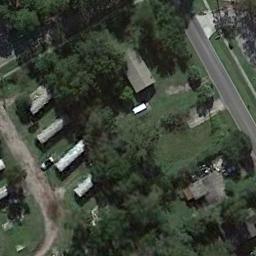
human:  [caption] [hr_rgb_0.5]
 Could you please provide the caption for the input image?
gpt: The mobile home park has some neatly arranged mobile homes and lots of trees on the grass .

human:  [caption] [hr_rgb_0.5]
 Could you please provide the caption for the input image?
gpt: There are hundreds of neatly arranged mobile homes in this area .

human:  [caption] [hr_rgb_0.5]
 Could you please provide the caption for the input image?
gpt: There are many trees in the mobile home park .

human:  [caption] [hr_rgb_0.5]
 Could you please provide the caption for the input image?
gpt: The mobile home park is on the grass next to some trees .

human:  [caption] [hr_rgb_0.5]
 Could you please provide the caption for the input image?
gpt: There are many green trees and some buildings in the mobile home park .